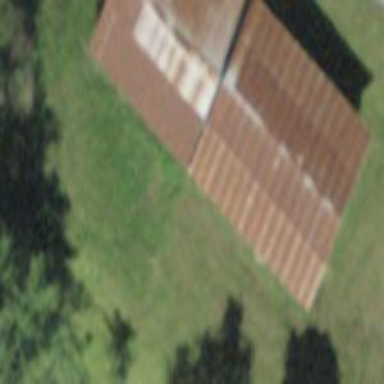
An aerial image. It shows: Shed.